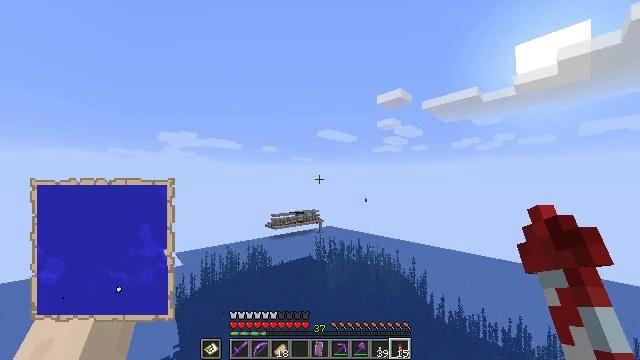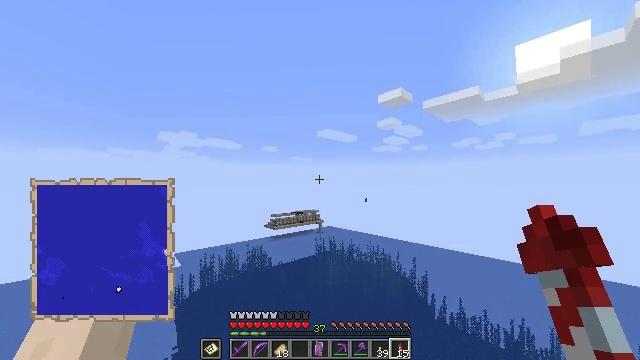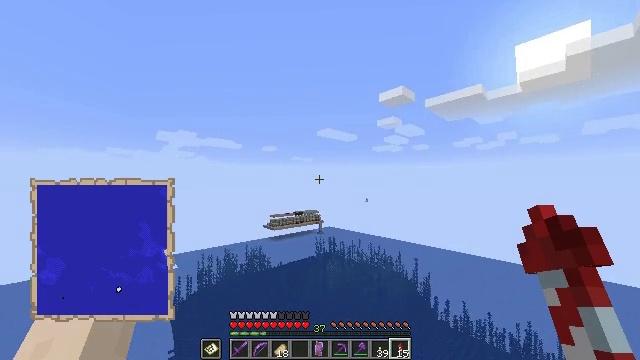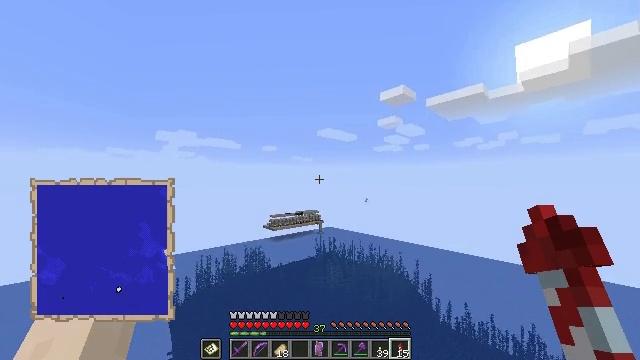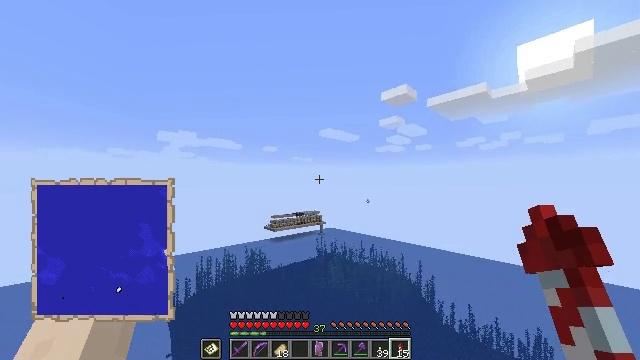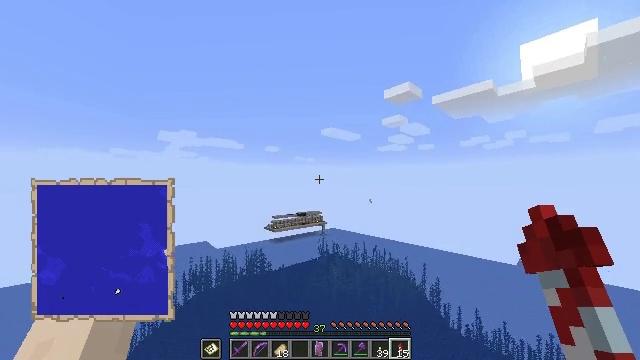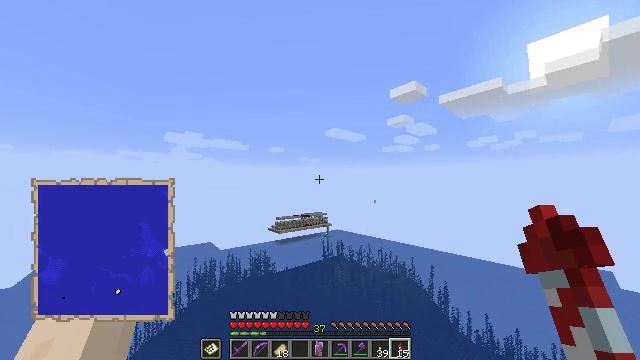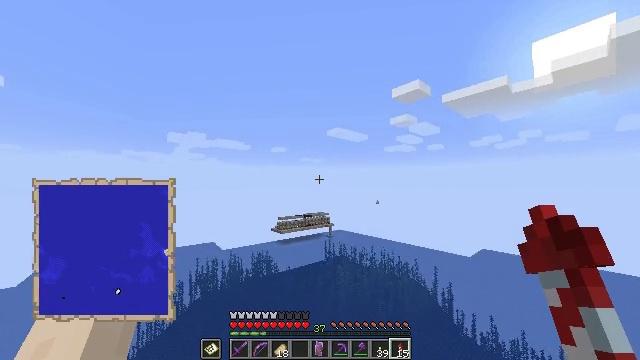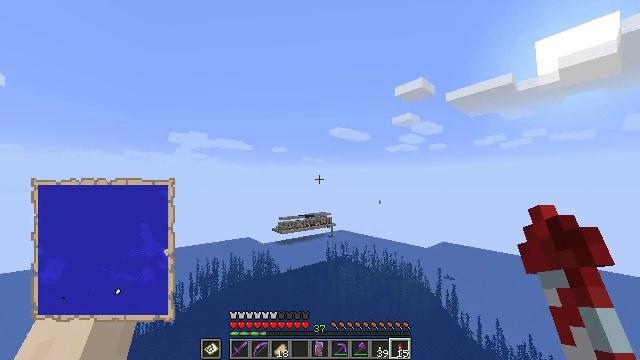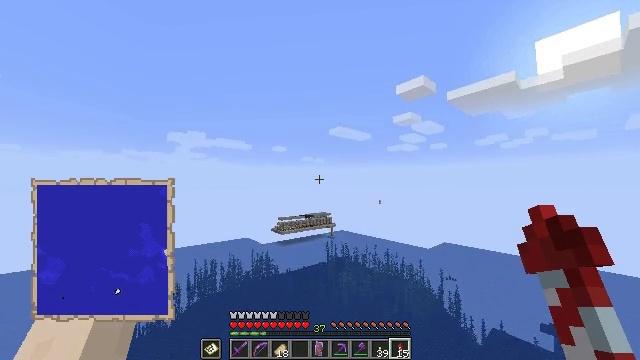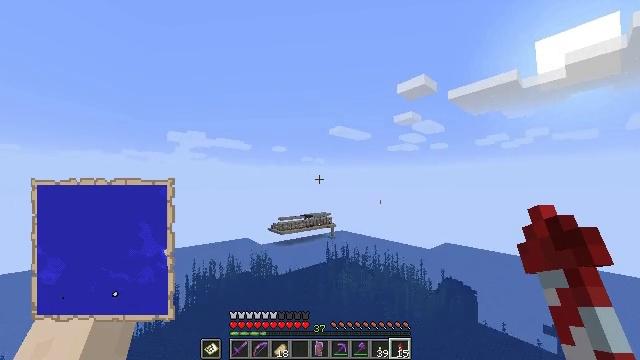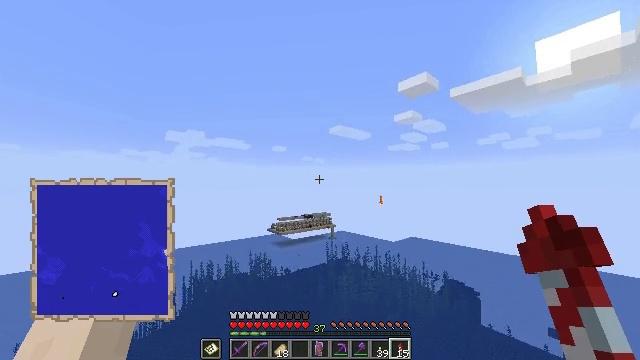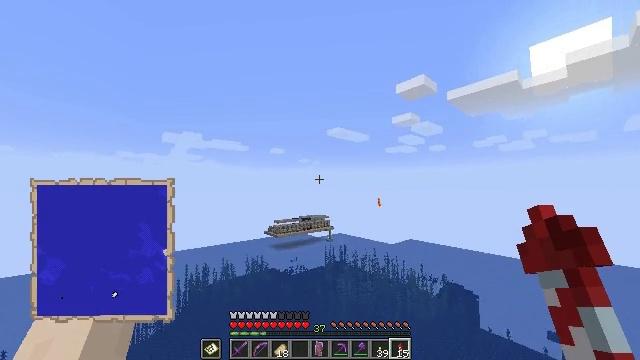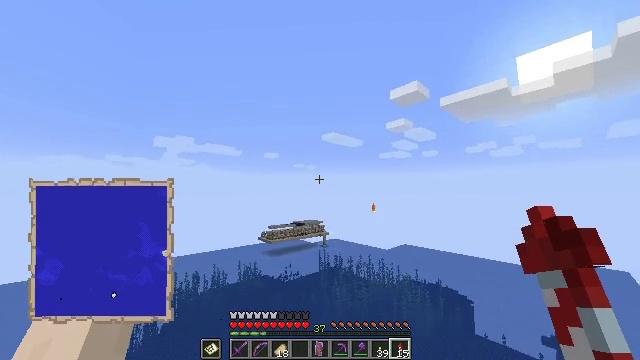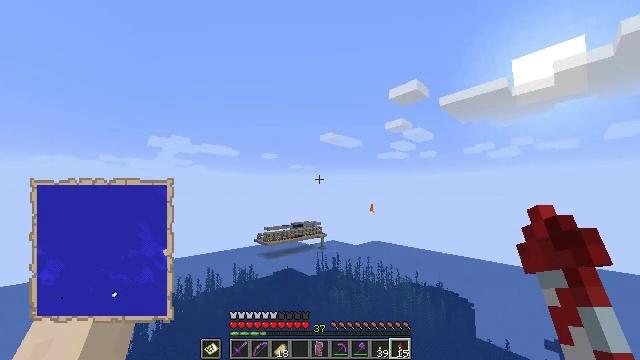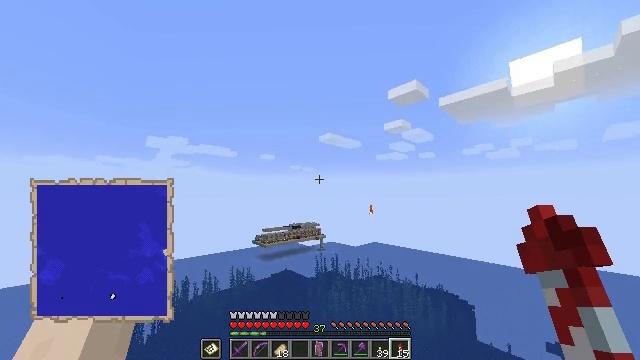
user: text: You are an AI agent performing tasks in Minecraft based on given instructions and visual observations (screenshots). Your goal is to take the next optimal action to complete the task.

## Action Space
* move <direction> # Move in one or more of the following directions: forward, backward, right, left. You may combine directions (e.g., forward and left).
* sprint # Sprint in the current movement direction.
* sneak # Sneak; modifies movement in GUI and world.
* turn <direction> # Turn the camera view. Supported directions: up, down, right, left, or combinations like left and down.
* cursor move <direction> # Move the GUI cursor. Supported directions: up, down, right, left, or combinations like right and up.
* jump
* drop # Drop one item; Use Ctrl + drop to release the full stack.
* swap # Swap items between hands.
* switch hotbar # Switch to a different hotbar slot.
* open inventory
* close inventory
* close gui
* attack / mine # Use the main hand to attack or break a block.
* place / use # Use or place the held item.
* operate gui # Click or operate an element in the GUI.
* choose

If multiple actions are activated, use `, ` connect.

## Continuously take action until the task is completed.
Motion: motion action
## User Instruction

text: Open the crafting grid to craft the filled map.
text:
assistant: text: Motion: move forward, sprint
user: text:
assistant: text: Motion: move forward, sprint
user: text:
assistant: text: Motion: move forward, sprint
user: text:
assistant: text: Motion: move forward, sprint
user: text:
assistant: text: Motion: move forward, sprint
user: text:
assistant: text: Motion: move forward, sprint, turn left
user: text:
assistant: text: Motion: move forward, sprint
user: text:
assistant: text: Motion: move forward, sprint
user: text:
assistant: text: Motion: move forward, sprint
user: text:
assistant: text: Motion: move forward, sprint
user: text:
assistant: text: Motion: move forward, sprint
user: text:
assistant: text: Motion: move forward, sprint
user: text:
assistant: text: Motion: move forward, sprint, turn right and up
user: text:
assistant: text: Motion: move forward, sprint
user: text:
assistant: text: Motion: move forward, sprint
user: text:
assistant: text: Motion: move forward, sprint
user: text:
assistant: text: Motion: move forward, sprint
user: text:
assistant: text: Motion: move forward, sprint
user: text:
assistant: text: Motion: move forward, sprint
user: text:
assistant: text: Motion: move forward, sprint
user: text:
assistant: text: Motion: move forward, sprint
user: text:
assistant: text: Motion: move forward, sprint
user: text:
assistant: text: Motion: move forward, sprint
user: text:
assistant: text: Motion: move forward, sprint
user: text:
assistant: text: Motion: move forward, sprint
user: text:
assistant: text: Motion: move forward, sprint
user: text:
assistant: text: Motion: move forward, sprint
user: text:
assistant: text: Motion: move forward, sprint
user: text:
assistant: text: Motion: move forward, sprint
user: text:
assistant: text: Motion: move forward, sprint